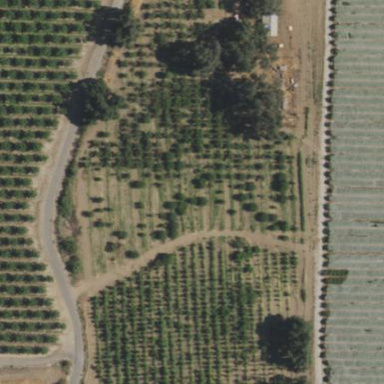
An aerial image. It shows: Vineyard.